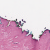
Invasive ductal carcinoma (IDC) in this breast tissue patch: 0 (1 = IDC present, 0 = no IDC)